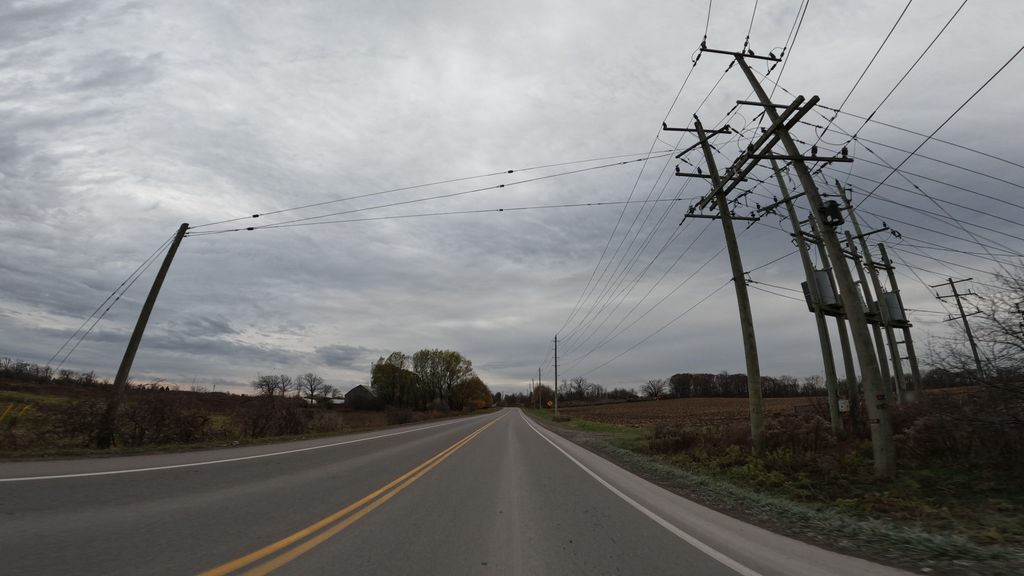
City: hamilton